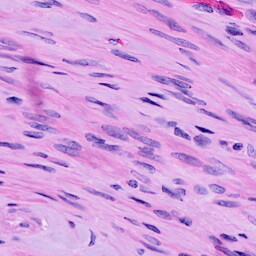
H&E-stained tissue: Ovarian